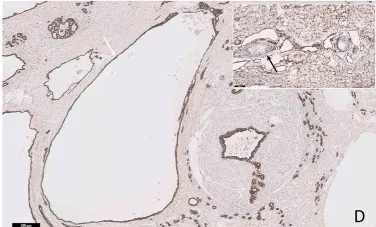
Photomicrographs of the hepatic biliary ductal hamartoma in a 12-year-old cat. (D) The epithelial cells show positive immunoexpression for PanCK (white arrow) and negative immunolabeling for vimentin (black arrow, inner positive control), IHC, bar = 200 mum.
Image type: pathology (immunostaining)